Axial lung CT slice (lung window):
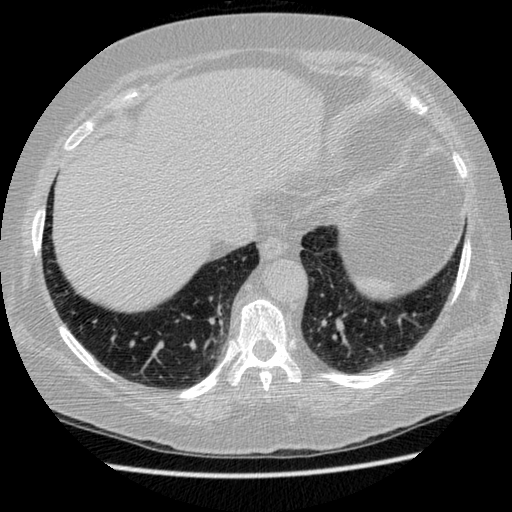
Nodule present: no